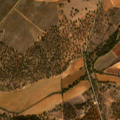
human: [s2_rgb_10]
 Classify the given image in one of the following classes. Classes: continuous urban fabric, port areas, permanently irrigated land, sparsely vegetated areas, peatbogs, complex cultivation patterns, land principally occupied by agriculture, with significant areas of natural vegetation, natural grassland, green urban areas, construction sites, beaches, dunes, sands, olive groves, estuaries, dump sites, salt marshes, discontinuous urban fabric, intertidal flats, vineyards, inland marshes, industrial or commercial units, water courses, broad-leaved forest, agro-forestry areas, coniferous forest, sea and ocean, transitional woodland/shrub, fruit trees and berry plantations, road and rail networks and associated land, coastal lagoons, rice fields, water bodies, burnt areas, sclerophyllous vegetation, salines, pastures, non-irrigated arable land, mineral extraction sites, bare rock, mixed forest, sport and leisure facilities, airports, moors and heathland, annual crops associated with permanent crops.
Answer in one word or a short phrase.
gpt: permanently irrigated land, vineyards, olive groves, agro-forestry areas, broad-leaved forest